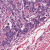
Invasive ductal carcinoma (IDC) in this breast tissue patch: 1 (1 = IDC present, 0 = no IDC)